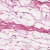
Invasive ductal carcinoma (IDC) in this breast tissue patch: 0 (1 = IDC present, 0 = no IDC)